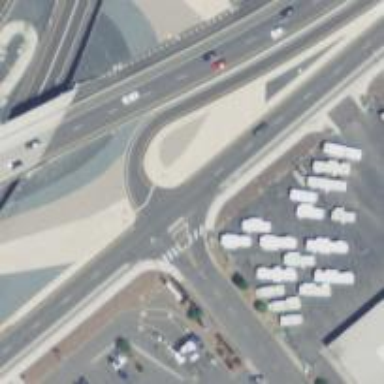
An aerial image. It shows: Secondary link road.